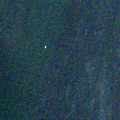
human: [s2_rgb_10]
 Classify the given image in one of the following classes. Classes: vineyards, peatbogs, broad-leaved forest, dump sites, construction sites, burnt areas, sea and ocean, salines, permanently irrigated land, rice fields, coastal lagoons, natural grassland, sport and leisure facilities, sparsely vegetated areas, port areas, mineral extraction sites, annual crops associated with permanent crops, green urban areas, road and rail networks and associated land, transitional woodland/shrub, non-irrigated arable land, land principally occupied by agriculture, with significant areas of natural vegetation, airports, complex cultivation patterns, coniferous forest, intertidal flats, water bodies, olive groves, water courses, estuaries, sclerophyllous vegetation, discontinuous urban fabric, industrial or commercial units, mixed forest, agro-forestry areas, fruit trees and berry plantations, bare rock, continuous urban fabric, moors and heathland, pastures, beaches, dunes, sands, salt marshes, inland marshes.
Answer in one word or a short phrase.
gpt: water bodies